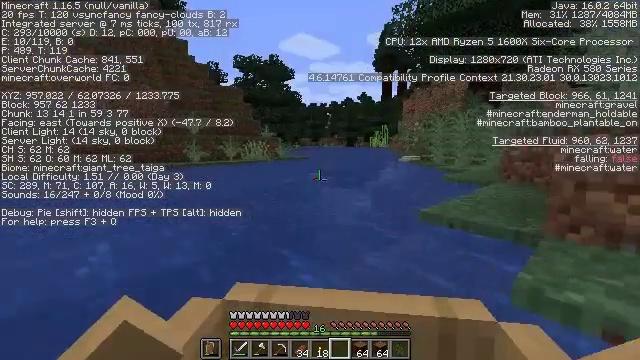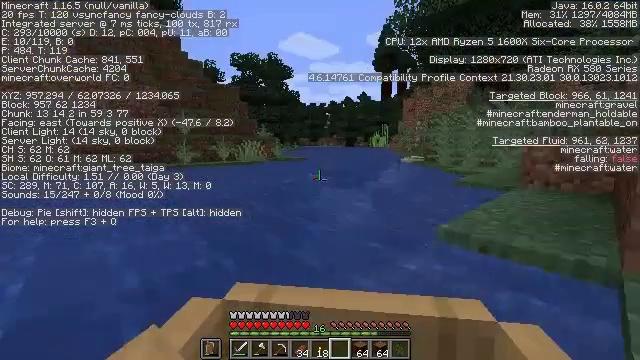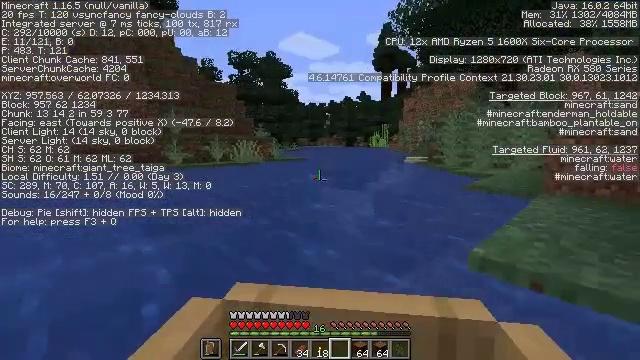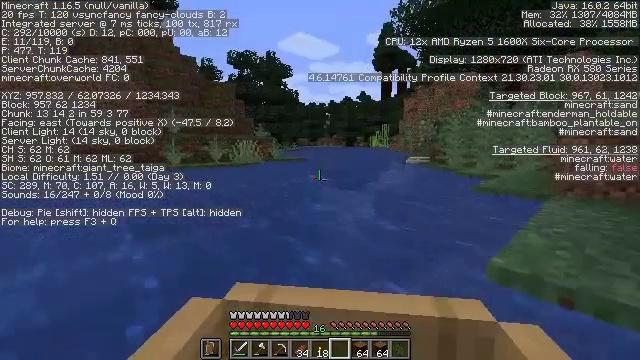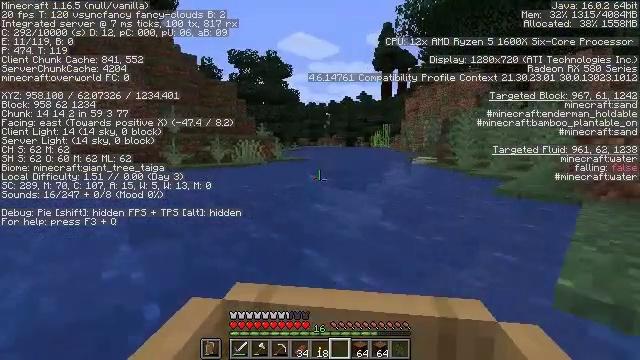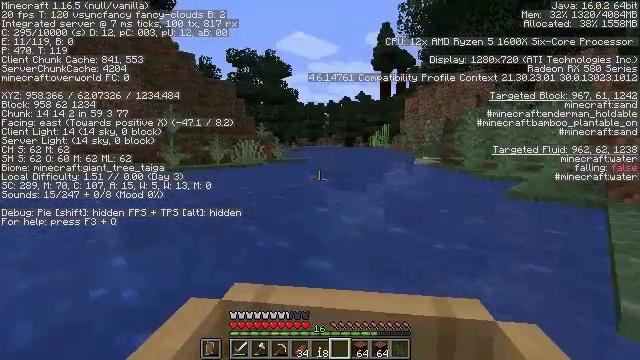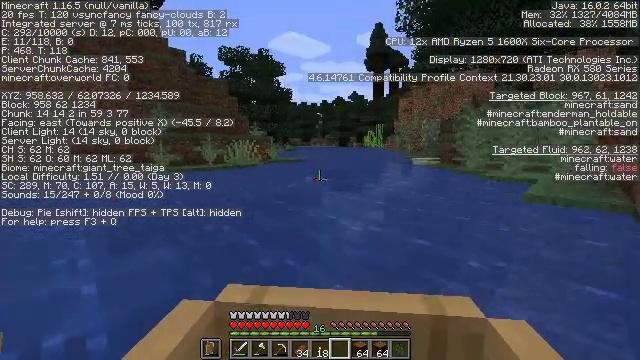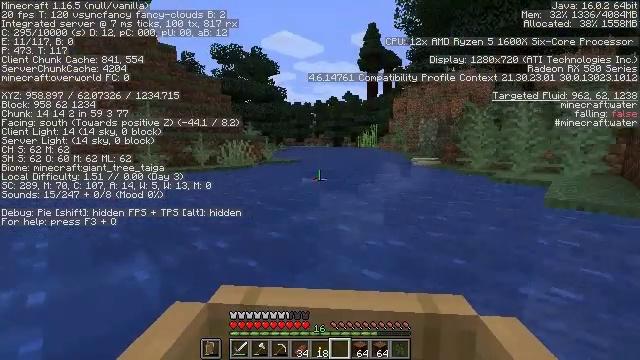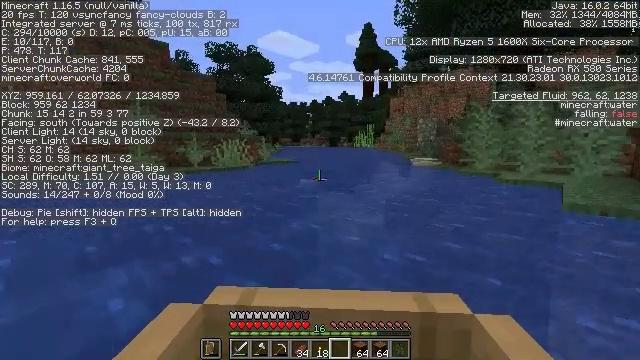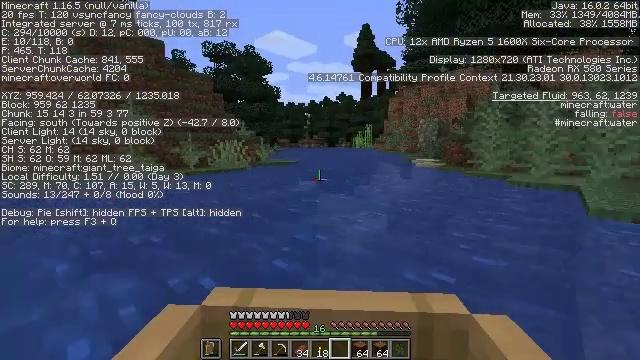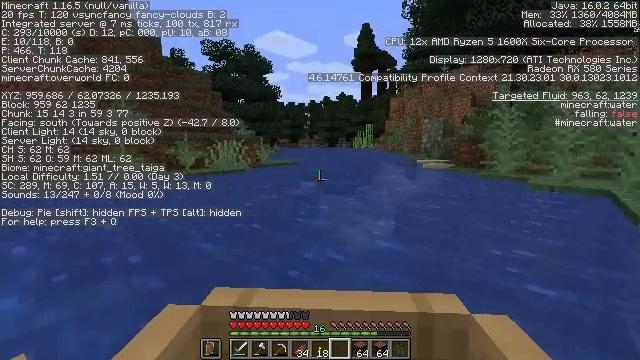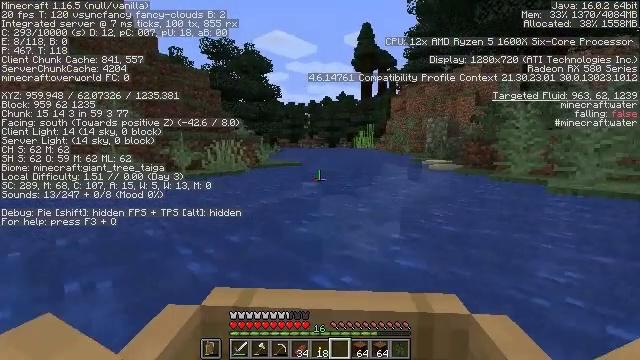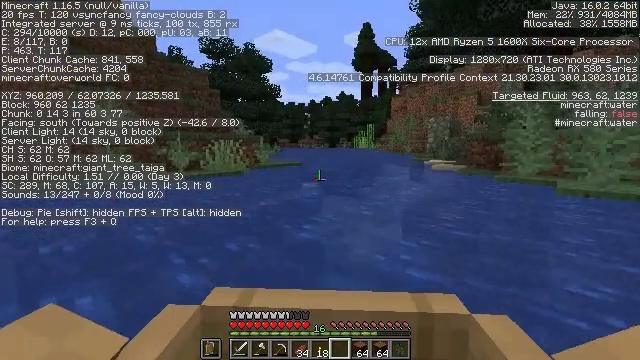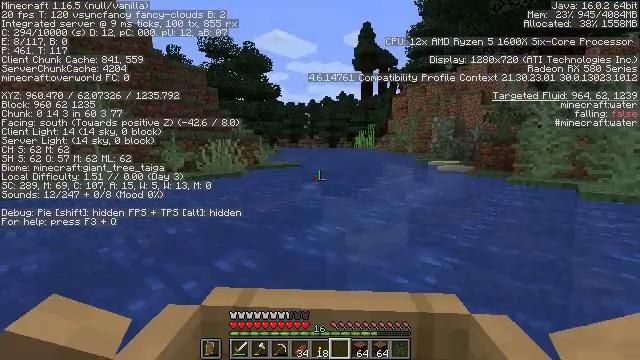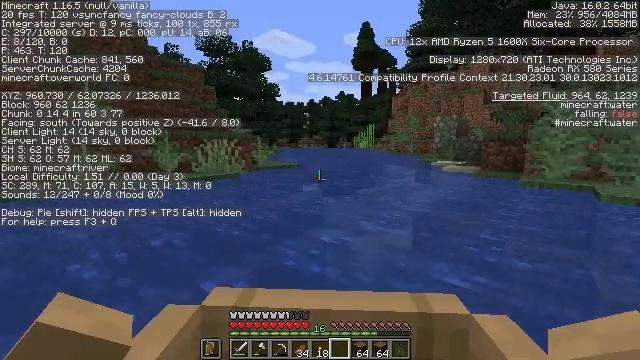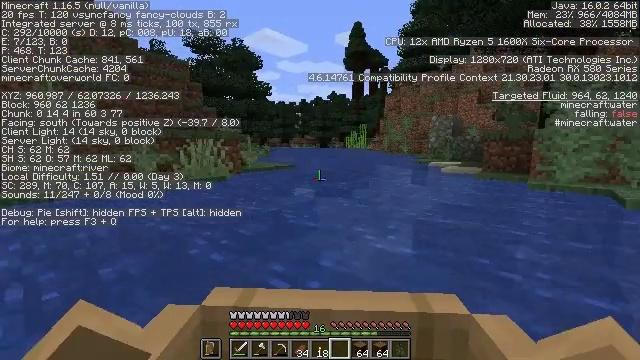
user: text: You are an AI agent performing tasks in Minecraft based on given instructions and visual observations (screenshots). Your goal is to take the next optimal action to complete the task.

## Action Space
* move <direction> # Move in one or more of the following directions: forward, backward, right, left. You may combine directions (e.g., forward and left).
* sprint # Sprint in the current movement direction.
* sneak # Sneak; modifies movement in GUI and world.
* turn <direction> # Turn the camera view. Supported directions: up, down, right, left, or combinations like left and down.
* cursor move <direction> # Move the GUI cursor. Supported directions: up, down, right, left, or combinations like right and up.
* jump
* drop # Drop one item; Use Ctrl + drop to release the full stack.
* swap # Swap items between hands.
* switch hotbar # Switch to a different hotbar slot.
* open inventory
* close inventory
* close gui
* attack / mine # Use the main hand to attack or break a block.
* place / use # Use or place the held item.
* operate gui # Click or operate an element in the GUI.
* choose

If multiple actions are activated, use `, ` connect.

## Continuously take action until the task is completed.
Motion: motion action
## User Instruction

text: Gather fern from the ground.
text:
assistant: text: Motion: move forward
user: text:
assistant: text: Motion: move forward
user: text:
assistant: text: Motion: move forward
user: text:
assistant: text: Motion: move forward
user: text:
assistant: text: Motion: move forward
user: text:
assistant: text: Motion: move forward, turn right
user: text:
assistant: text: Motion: move forward, turn right
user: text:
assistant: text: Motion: move forward
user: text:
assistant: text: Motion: move forward
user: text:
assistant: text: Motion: move forward
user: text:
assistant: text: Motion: move forward
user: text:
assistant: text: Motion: move forward
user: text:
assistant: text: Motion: move forward and move right
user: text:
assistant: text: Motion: move forward and move right
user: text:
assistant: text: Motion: move forward and move right
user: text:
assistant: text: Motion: move forward and move right
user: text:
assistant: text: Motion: move forward
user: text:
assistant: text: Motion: move forward
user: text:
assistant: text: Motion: move forward
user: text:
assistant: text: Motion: move forward
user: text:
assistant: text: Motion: move forward
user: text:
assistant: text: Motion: move forward
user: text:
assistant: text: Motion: move forward, turn left
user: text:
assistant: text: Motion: move forward and move left, turn left
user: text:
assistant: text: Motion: move forward and move left, turn left
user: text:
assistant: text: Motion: move forward and move left
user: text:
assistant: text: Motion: move forward
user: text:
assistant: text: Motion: move forward
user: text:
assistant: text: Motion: move forward
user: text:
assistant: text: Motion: move forward